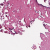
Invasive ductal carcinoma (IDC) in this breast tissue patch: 0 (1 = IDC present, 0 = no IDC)